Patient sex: M
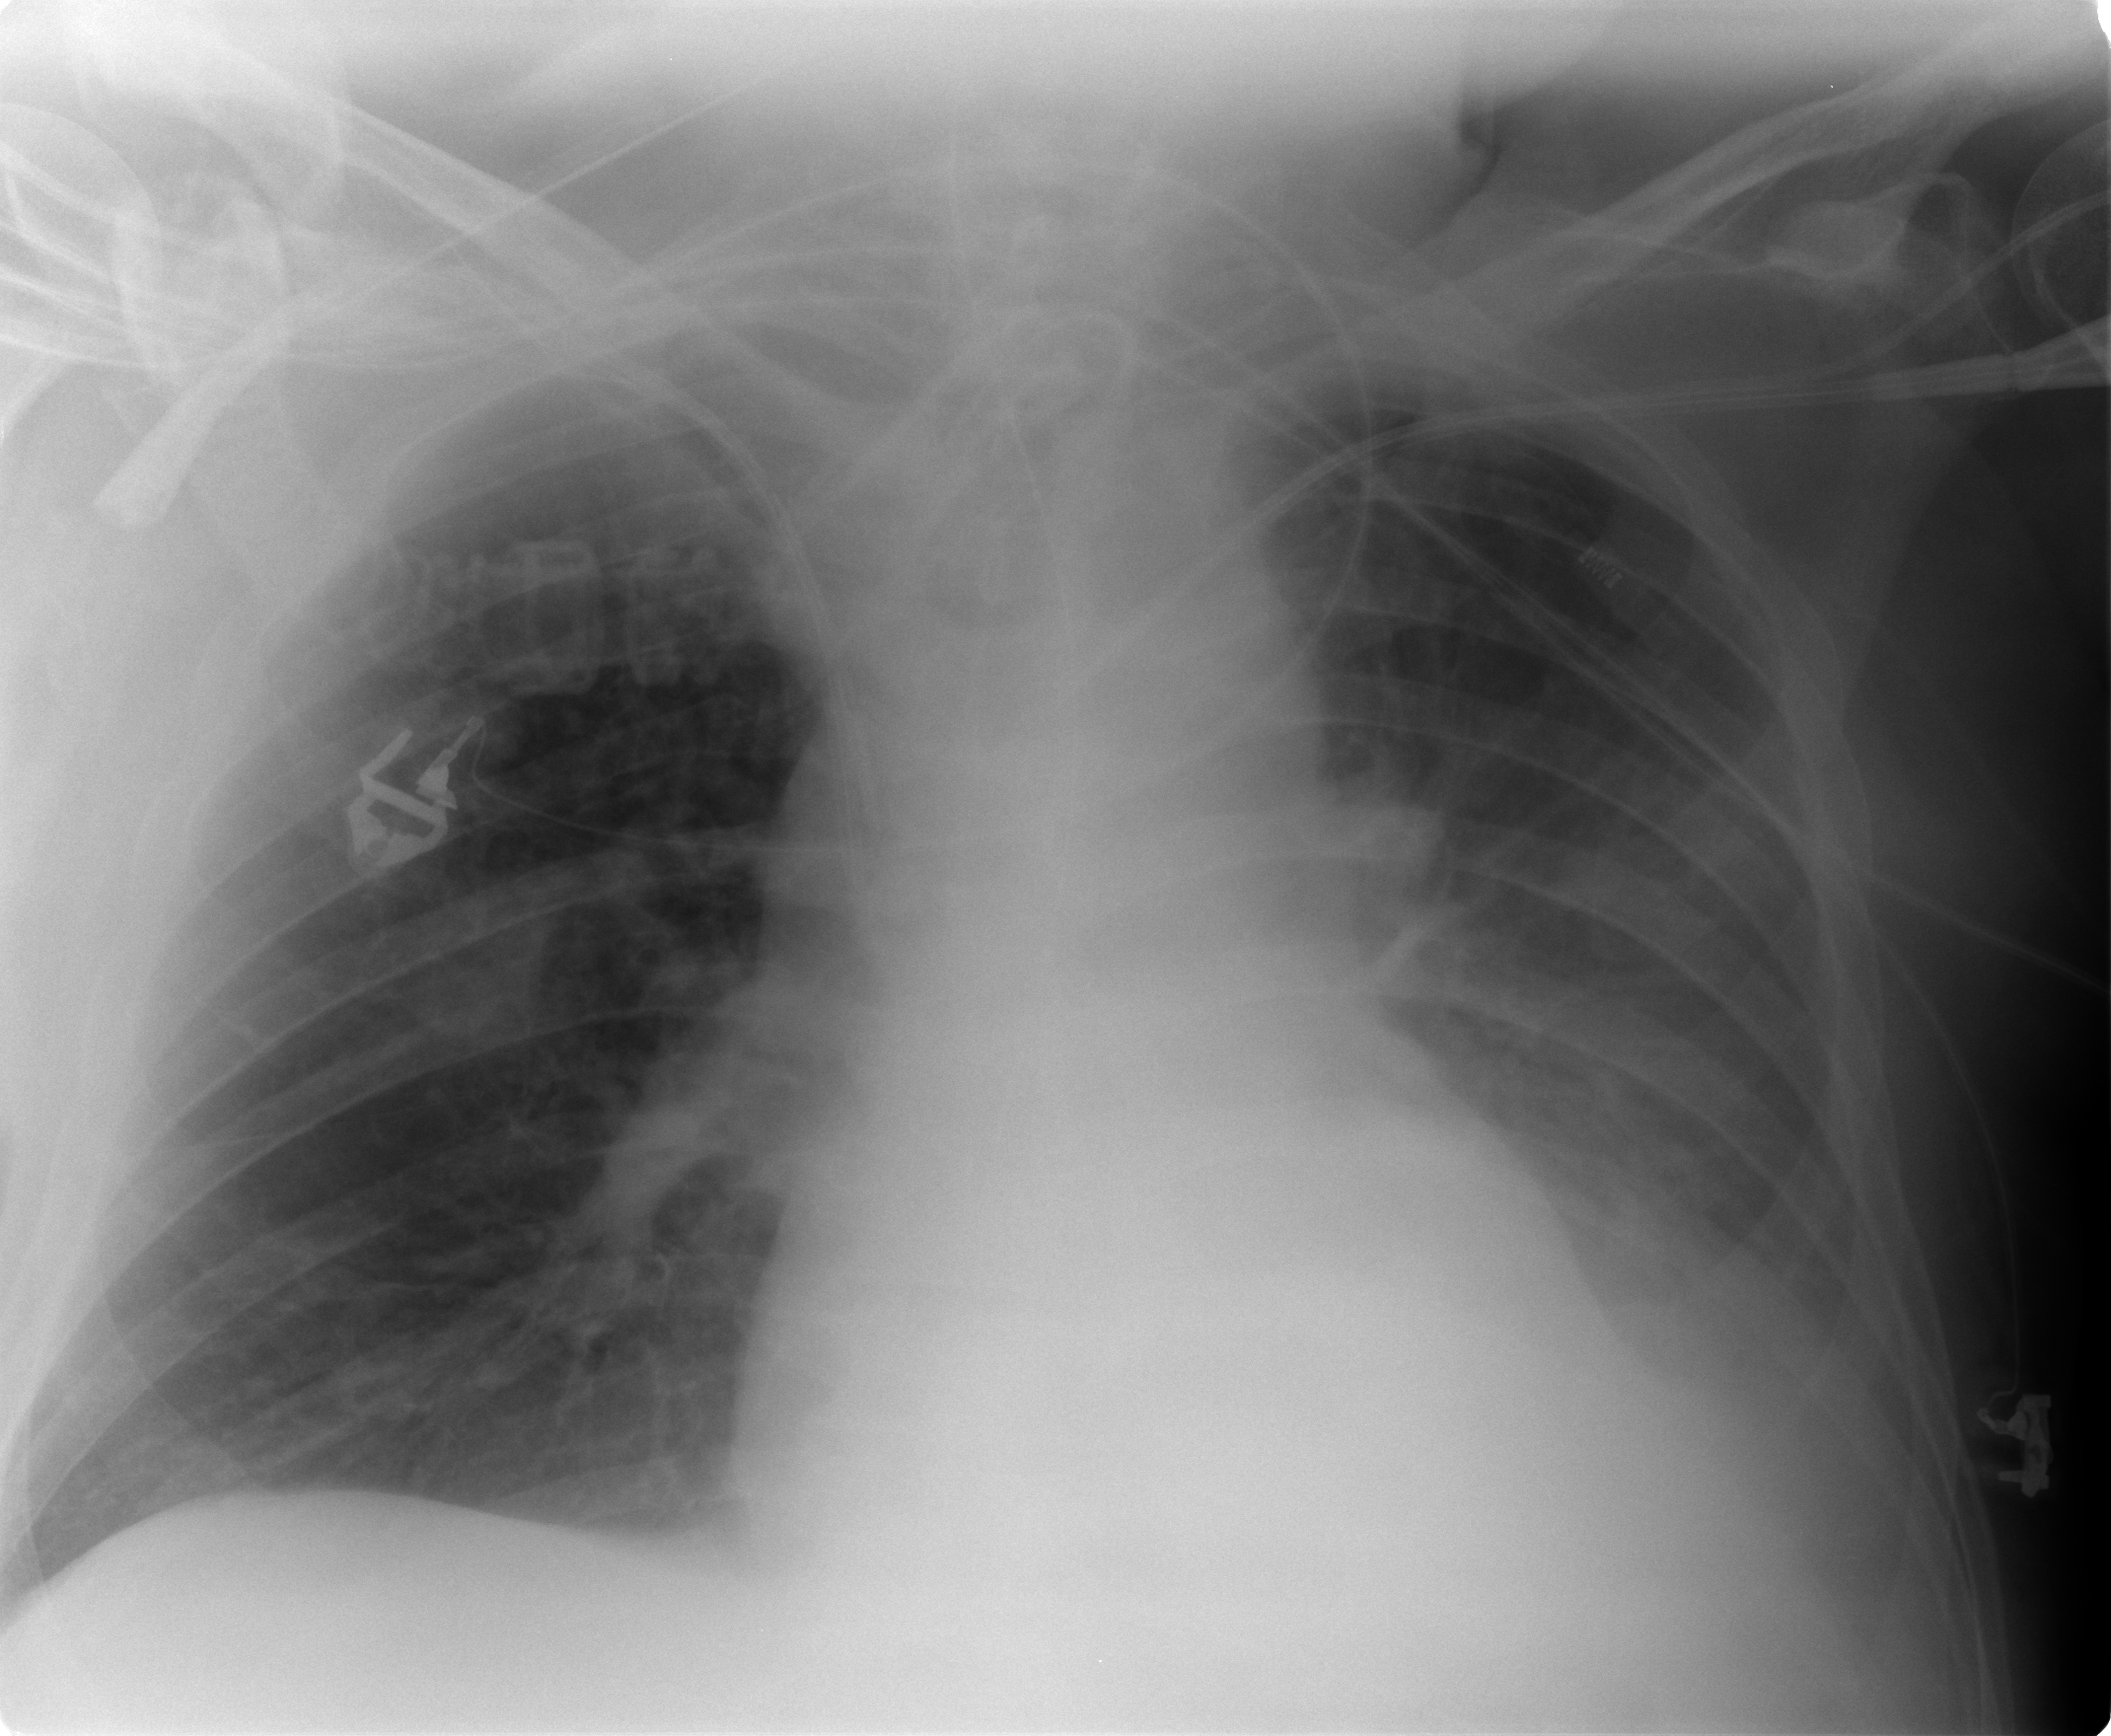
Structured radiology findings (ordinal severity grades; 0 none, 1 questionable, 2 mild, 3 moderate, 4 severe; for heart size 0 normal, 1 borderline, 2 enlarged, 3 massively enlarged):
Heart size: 2
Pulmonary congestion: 2
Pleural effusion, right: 0
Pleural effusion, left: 2
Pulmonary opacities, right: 0
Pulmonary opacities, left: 0
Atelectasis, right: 0
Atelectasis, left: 2